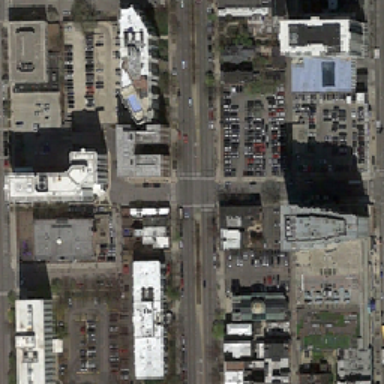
There are several parking lots around the store separated by a major highway .